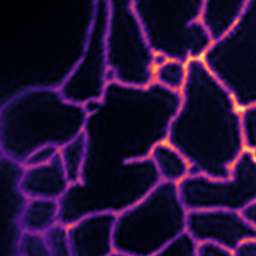
Label: Super-resolution ER image